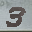
Label: 3